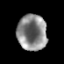
Tissue: prostate
Cell type: T cells
Senescence score: 0.326
Nuclear area (px): 1038
Mean DAPI intensity: 136.691